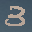
Label: 3